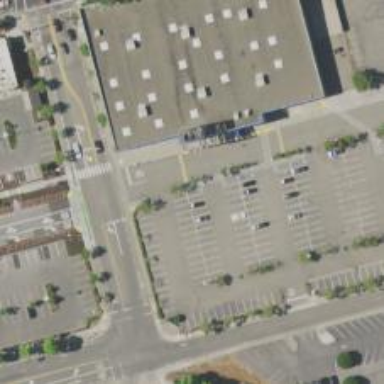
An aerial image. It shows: Parking space is available.